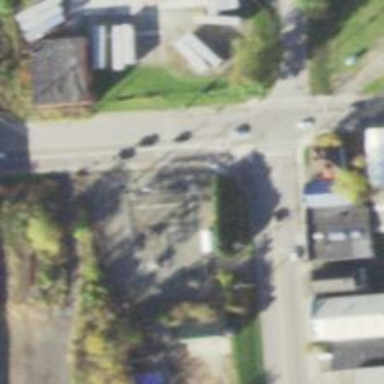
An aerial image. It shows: Secondary link road with asphalt surface.